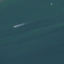
Land use / land cover: SeaLake